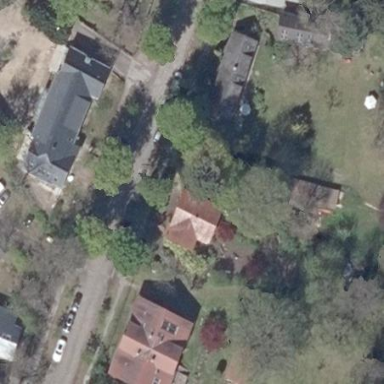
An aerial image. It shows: Residential garden.